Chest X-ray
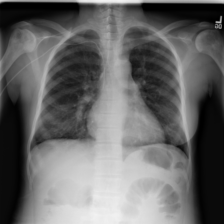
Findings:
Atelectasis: negative
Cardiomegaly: negative
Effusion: negative
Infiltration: negative
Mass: negative
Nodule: negative
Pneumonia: negative
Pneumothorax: negative
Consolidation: negative
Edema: negative
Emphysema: negative
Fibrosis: negative
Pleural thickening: negative
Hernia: negative